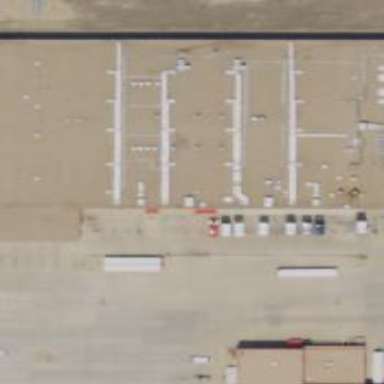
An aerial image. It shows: Industrial building.